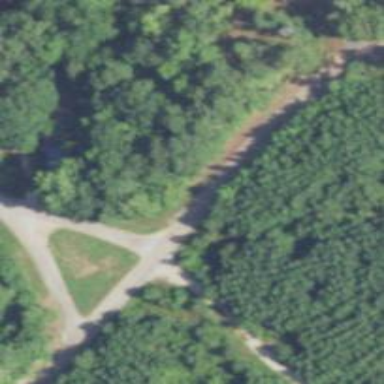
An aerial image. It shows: Unclassified road.